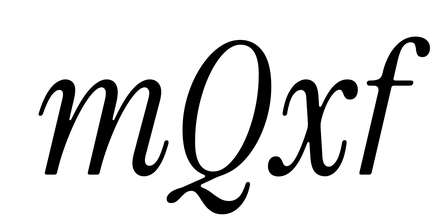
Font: InstrumentSerif-Italic